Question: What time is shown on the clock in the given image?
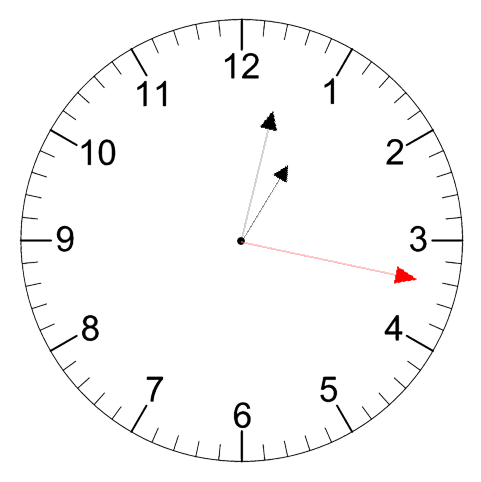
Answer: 01:02:17